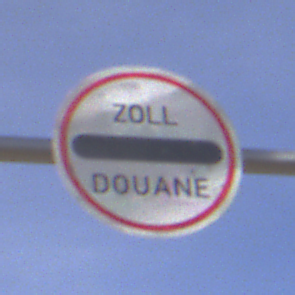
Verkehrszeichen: Zollstelle
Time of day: MorningAfternoon
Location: Outdoor (Nature)
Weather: PartlyCloudy
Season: NotSpecified
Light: Natural